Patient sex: M
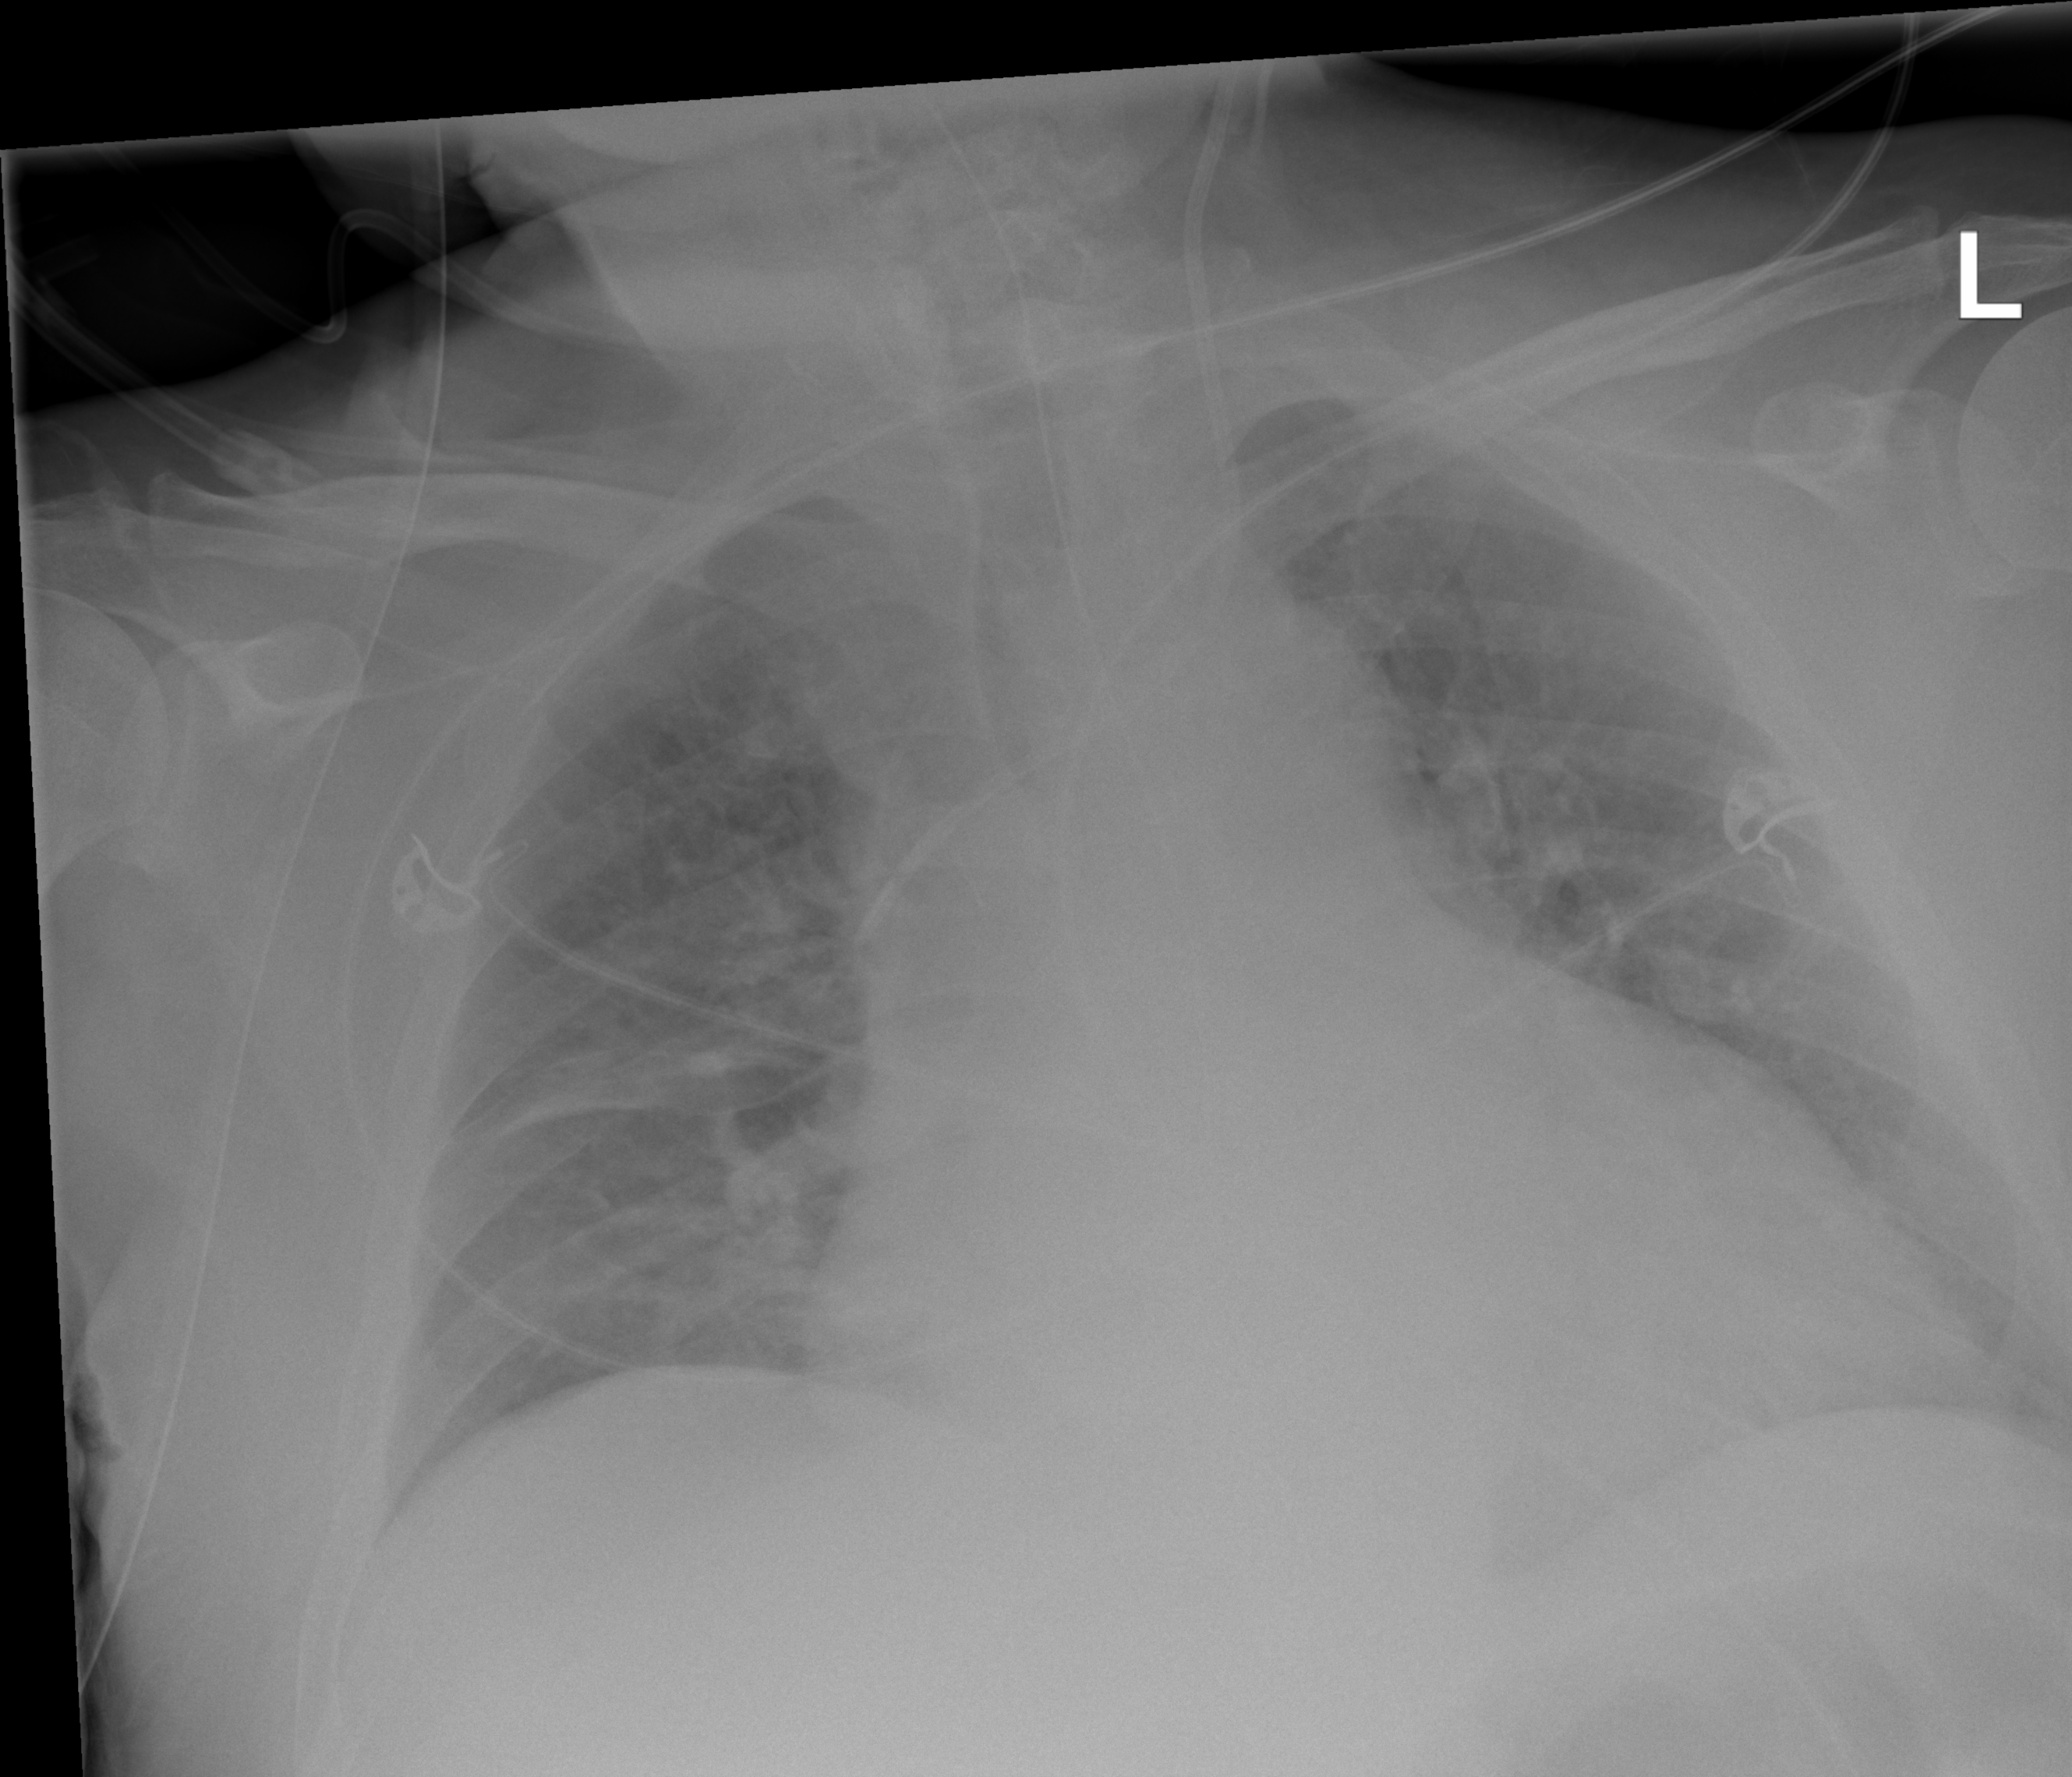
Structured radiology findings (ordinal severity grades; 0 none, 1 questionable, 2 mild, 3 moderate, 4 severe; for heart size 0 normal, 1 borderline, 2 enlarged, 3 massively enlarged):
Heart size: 2
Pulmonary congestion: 2
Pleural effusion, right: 0
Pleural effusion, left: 0
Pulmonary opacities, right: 2
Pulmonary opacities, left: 2
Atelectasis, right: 2
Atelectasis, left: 2